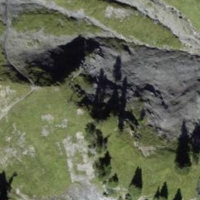
EUNIS habitat code: 48
Species observed at this site:
Orobanche reticulata
Papilio machaon